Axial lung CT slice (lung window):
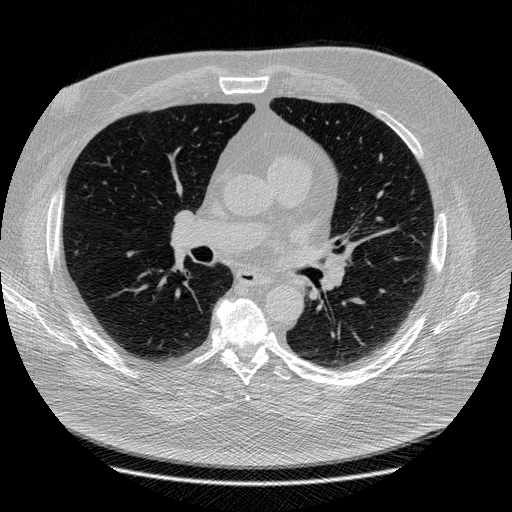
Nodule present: yes
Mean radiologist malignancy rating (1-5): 2